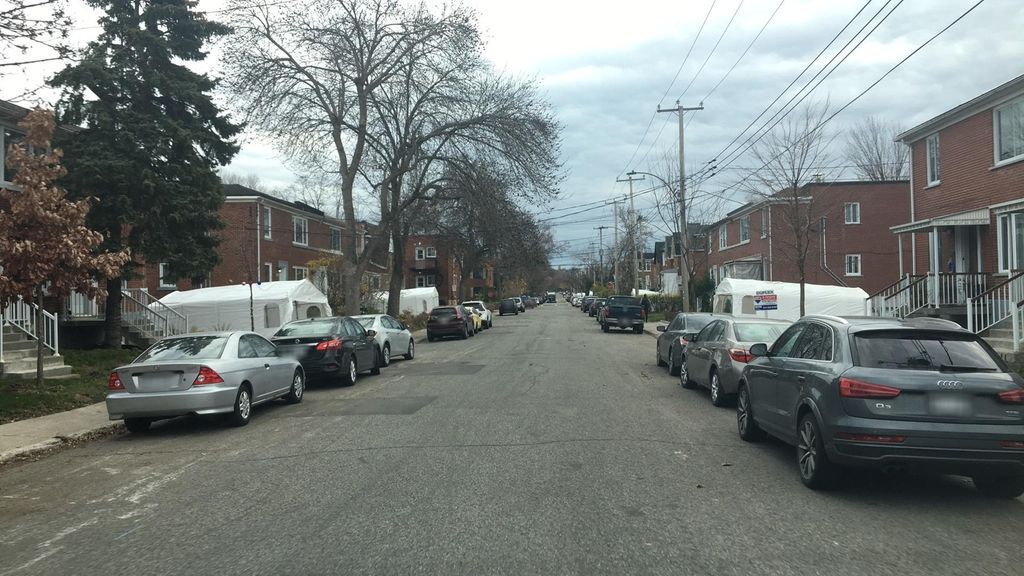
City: montreal